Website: apple
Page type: payment
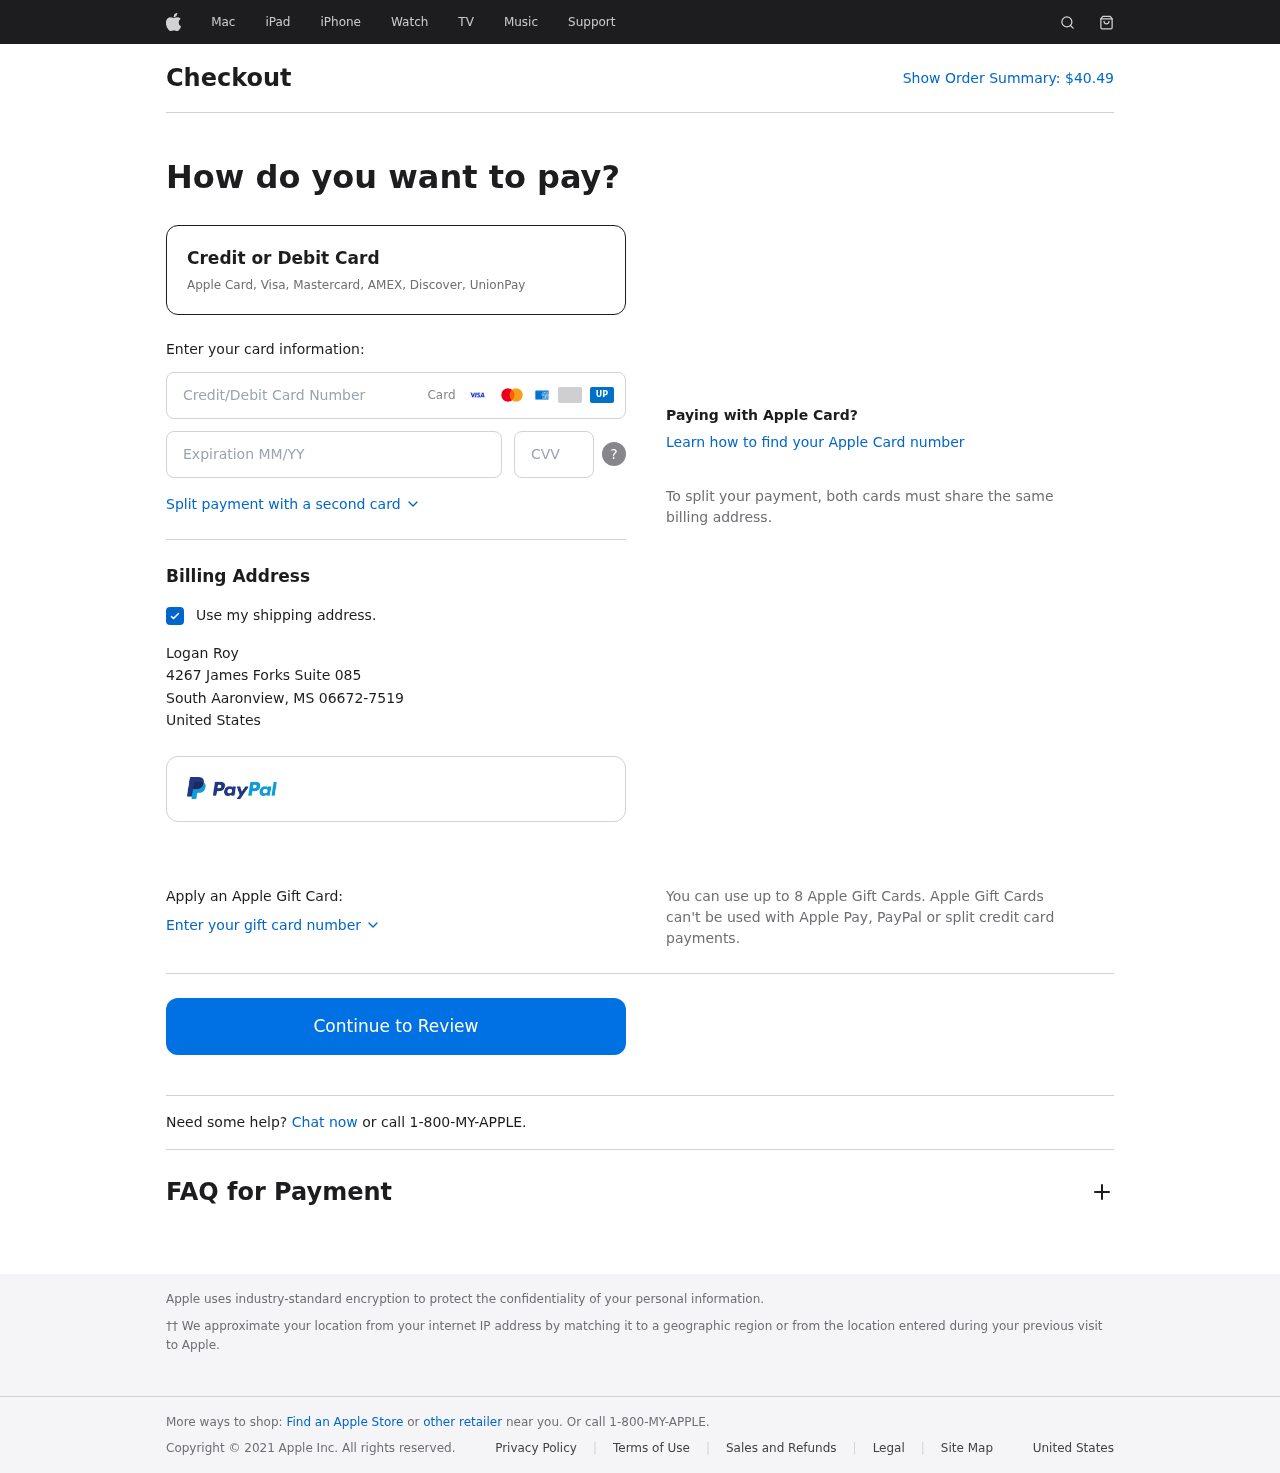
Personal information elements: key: PII_CARD_CVV
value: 108
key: PII_CARD_EXPIRY
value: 07/29
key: PII_CARD_NUMBER
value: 2566 6716 0312 7689
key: PII_CITY
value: South Aaronview
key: PII_COUNTRY
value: United States
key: PII_FULLNAME
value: Logan Roy
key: PII_POSTCODE_FULL
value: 06672-7519
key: PII_STATE_ABBR
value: MS
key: PII_STREET
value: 4267 James Forks Suite 085
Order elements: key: ORDER_TOTAL
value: $40.49